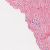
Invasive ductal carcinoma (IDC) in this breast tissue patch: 0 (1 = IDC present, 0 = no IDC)